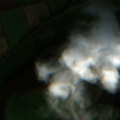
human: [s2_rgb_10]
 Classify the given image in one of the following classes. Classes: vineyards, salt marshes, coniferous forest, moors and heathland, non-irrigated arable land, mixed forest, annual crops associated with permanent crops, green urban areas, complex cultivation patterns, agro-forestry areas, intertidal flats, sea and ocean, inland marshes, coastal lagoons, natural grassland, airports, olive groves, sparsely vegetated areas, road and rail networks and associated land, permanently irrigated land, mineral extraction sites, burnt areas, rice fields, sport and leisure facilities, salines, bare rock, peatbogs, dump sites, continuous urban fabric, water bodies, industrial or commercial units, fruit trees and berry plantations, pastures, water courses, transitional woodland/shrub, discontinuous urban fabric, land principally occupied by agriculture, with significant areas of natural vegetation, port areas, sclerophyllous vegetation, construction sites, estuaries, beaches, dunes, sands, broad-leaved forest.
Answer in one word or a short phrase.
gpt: non-irrigated arable land, pastures, mixed forest, transitional woodland/shrub